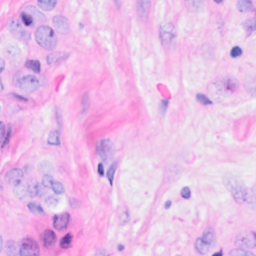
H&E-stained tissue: Breast